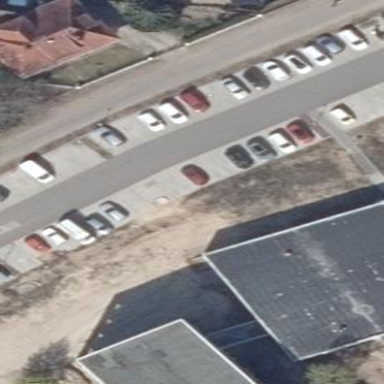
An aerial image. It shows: Parking area.